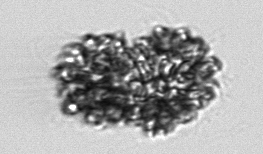
Label: Corymbellus